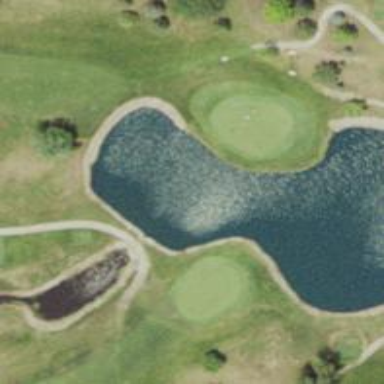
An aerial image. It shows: Water hazard on golf course.